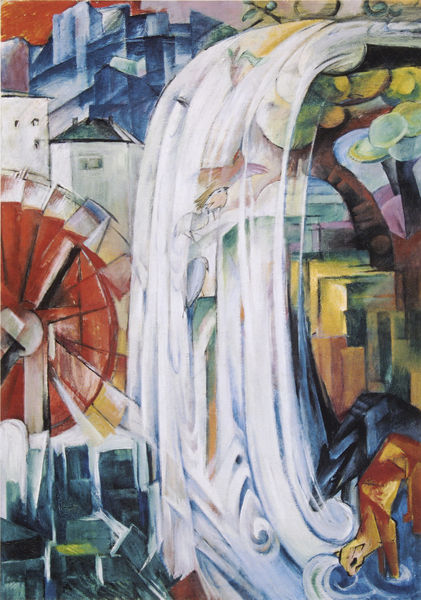
Titel: Die verzauberte Mühle
Künstler: Franz Marc
Standort: Chicago (Illinois)
Institution: The Art Institute of Chicago
Schlagwörter: baum, blau, felsen, vogel, wasser, weiß, wolf, bäume, fluss, gelb, grün, kubismus, menschen, stadt, bewegung, braun, bunt, fenster, orange, pastell, schwarz, türkis, dach, gebäude, haus, hund, park, rot, tier, tiere, expressionismus, malerei, trinken, gesicht, mensch, steine, häuser, mühle, vögel, windmühle, brücke, rosa, wasserfall, pferd, räder, hellblau, farbig, abstrakt, modern, farbe, formen, drehen, rad, krieg, blue, red, white, black, green, painting, wall, woman, yellow, brown, fallen, katze, eckig, form, paris, durcheinander, macke, kunst, malen, fisch, fuchs, reh, kristall, man, sky, tree, building, hill, house, water, waves, roof, roofs, tower, trees, tränke, river, stream, äsen, cezanne, color, cubist, purple, animals, bird, dog, birds, flying, geometrie, quadrat, blauer reiter, geschwindigkeit, kandinsky, rinne, abstract, bright, marc, town, strömen, mühlrad, wasserrad, city, leaves, trunk, cat, enster, square, buildings, colorful, colors, box, geometric, franz marc, blaue reiter, kantig, kristallin, blaues pferd, delaunay, dorff, muhle, schöpfrad, animal, deer, franz, legs, motion, shapes, mill, pond, delauney, luchs, bathing, fish, contemporary, cubism, chagall, paint, petrol, cityscape, waterfall, fox, drinking, wheel, abstact, organic, skyscraper, cube, cubes, mühlenrad, blocks, picaso, rooftops, vohgel, farben bunt, beaks, navy, paddle, waterwheel, red white, ferris wheel, grassy, biuldings, skyscrapers, cqscade, red wheel, orange cat, blue dog, firds, cate, color wheel